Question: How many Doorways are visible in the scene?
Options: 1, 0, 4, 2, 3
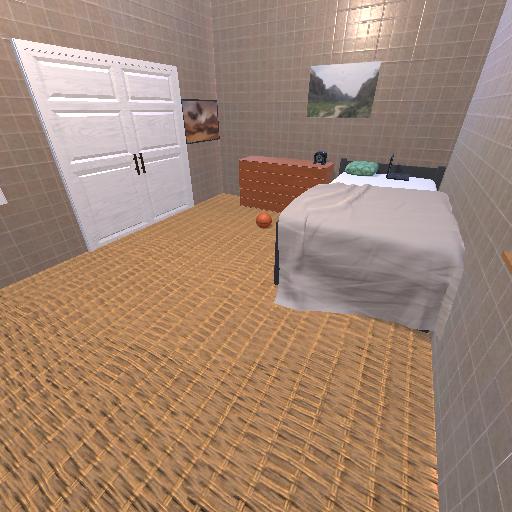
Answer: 1